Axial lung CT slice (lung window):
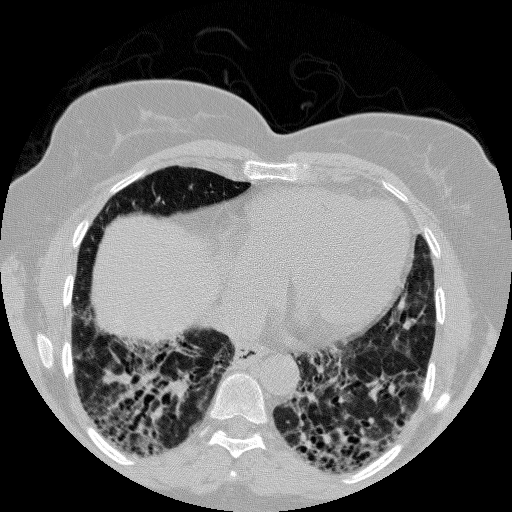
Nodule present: no